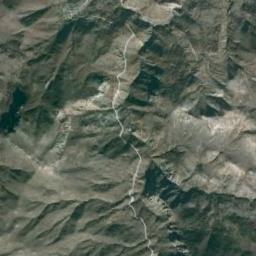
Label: mountain